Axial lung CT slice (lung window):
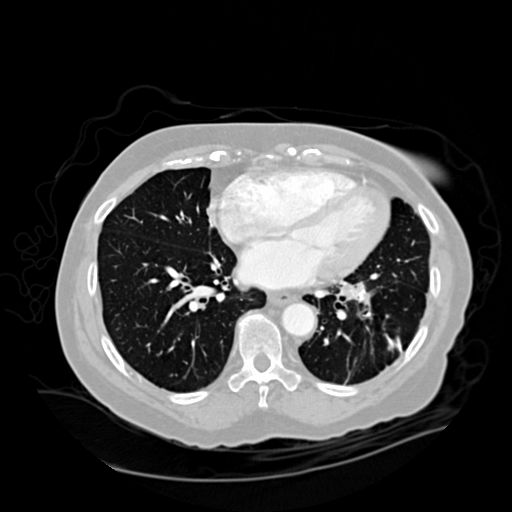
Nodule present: no